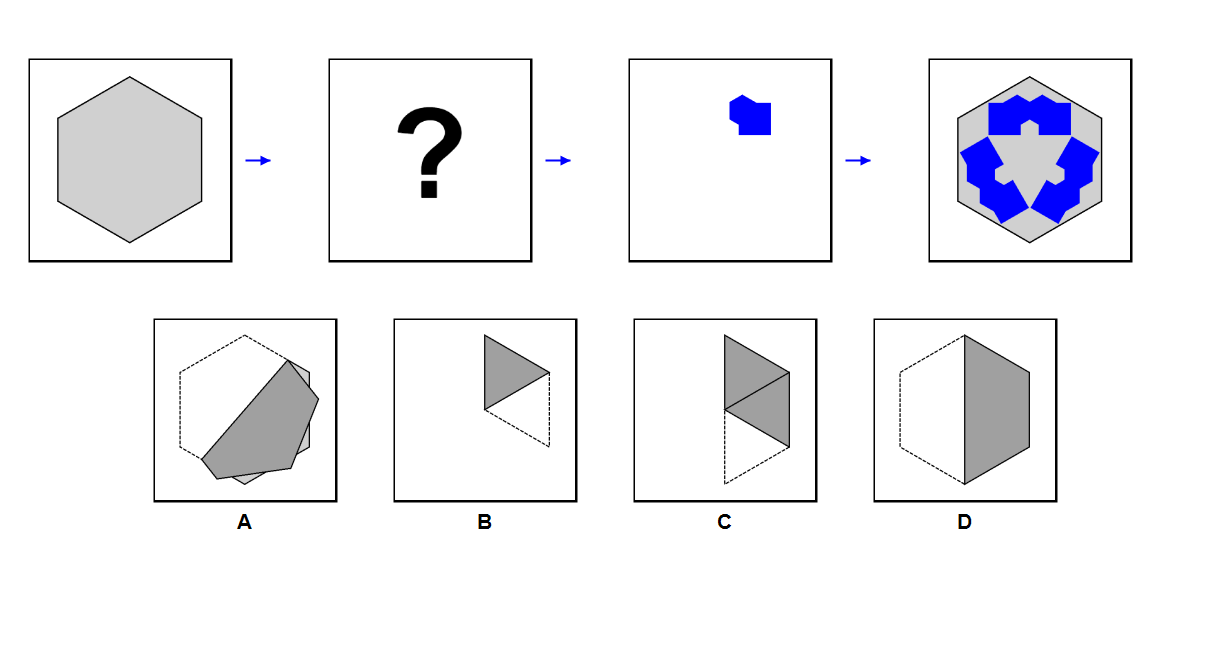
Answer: A